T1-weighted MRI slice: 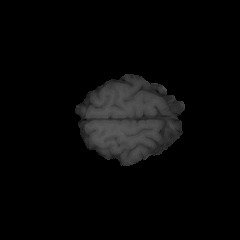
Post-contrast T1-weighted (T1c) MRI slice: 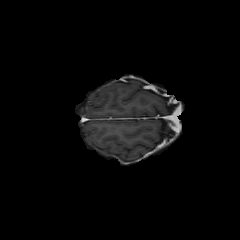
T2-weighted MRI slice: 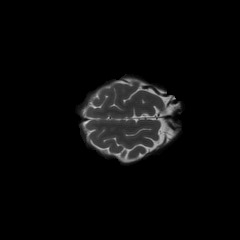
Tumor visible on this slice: no